Question: I'm trying to use the code here
<URL>
So I can know whether a line cross a box2d object or not. It half works, in that when the line crosses the object it does show as an intersection, however, if you click before the object, it still shows as an intersection, as if it doesn't know the line stops before the object. From reading about this code, it should not do this.
Here's a screen shot of the issue.

And here's the method I'm using for the check
'''
-(b2Vec2)rayCheckWithInput:(b2Vec2)p1 andX:(b2Vec2)p2
{
b2RayCastInput input;
input.p1 = p1;
input.p2 = p2;
input.maxFraction = 1;
//check every fixture of every body to find closest
float closestFraction = 1; //start with end of line as p2
b2Vec2 intersectionNormal(0,0);
//for (b2Body* b = self.world.world->GetBodyList(); b; b = b->GetNext()) {
for (b2Fixture* f = box.body->GetFixtureList(); f; f = f->GetNext()) {
b2RayCastOutput output;
if ( ! f->RayCast( &output, input, 0 ) )
{
NSLog(@"Not Intersected");
continue;
}
if ( output.fraction < closestFraction ) {
closestFraction = output.fraction;
intersectionNormal = output.normal;
NSLog(@"Intersected");
NSLog(@"%f %f,", output.normal.x, output.normal.y);
NSLog(@"%f", output.fraction);
}
else{
NSLog(@"Intersected2");
NSLog(@"%f %f,", output.normal.x, output.normal.y);
NSLog(@"%f", output.fraction);
}
}
//}
b2Vec2 intersectionPoint = p1 + closestFraction * (p2 - p1);
NSLog(@"I point %f, %f", intersectionPoint.x, intersectionPoint.y);
return intersectionPoint;
}
'''
I can't see how in that check I can tell if the click point is before (no intersection) or beyond (intersection) the bird, it seems to give the same result regardless of either of those possibilities.
Any ideas?
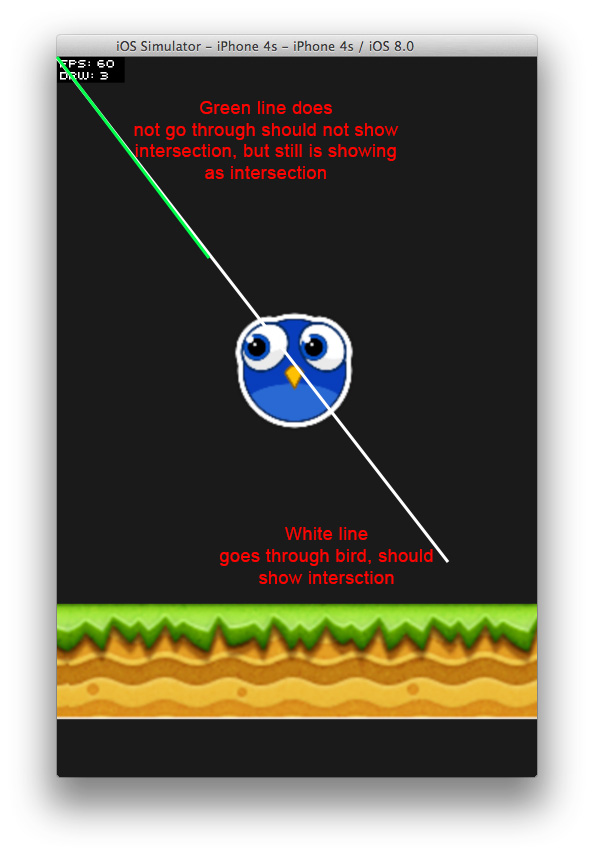
Answer: It's a problem of unit of measure: you should convert p1 and p2 coordinates (pixel or points) to box2d coordinates (meters).